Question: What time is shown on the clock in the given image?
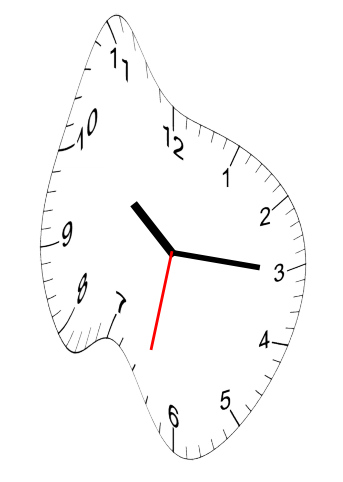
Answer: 10:15:32